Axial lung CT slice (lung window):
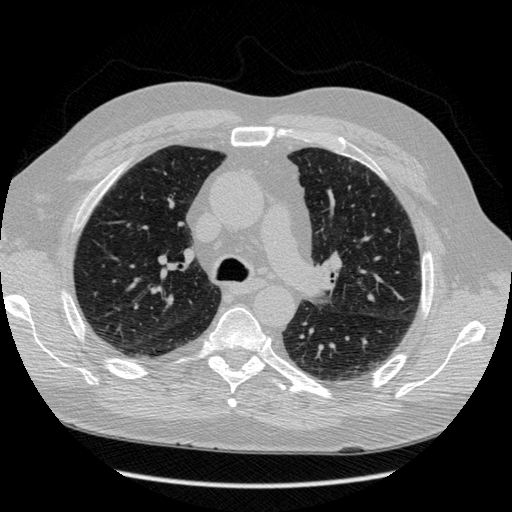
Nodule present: no